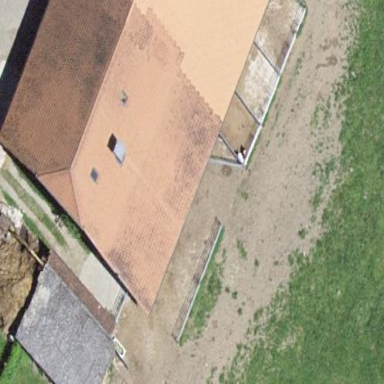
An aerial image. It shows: Barn.